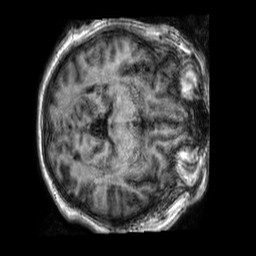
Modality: T1w
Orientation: axial
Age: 60
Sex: male
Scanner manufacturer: philips
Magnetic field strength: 1.5 T
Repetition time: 0.008436 s
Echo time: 0.003879 s